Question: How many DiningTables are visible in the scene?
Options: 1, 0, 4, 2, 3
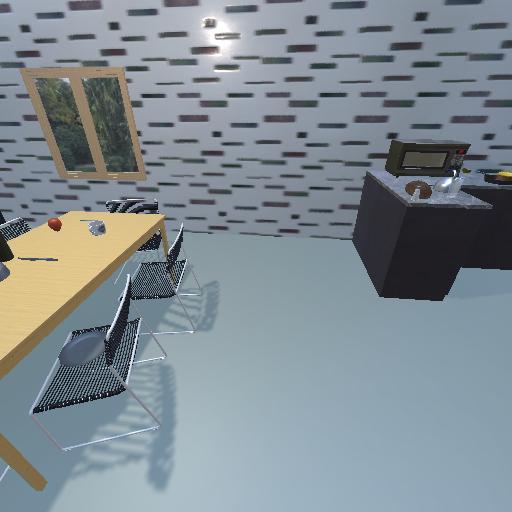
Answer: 1